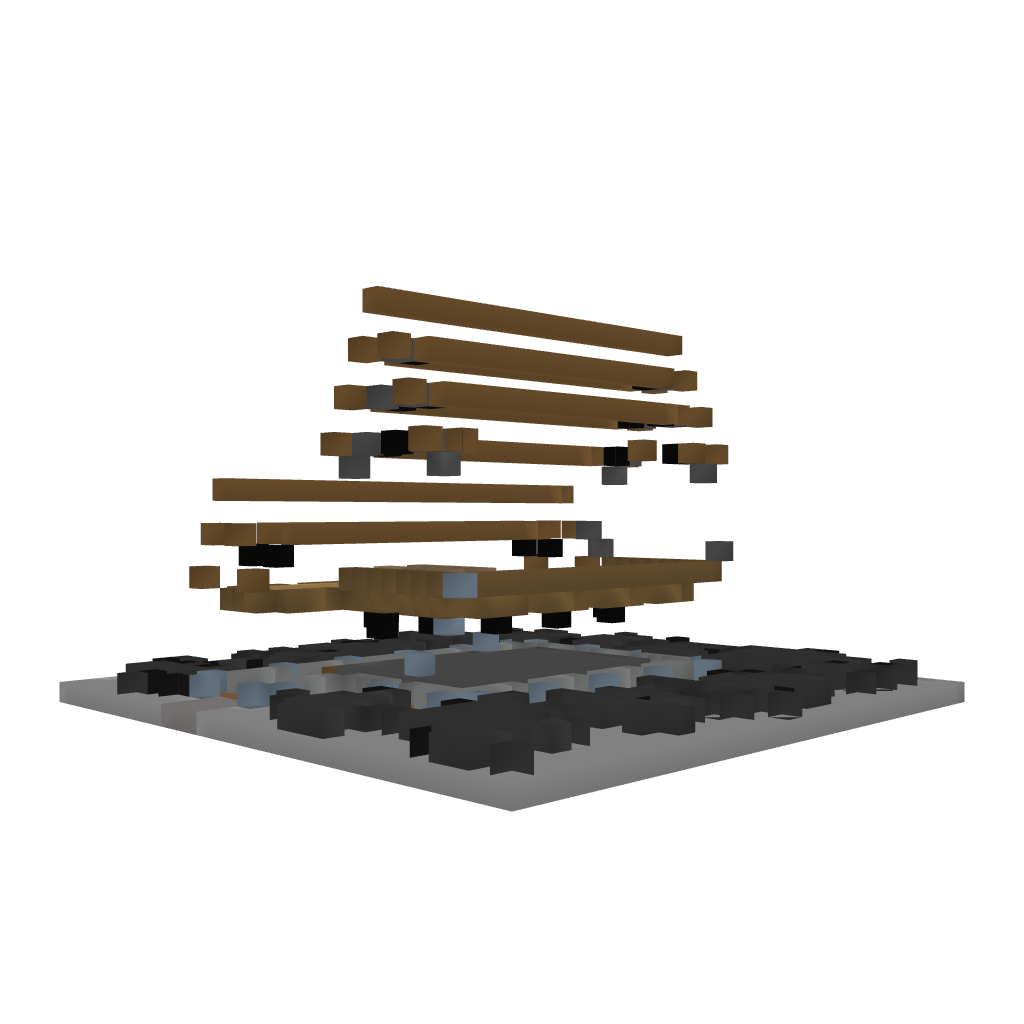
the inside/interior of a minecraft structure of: Medieval Cottage